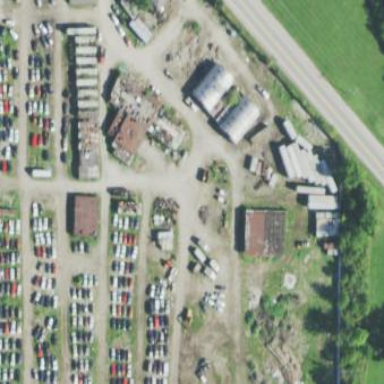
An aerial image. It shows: Scrap yard situated in industrial area.